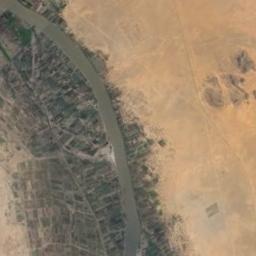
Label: river